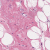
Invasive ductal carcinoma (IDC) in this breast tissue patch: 0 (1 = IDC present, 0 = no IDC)